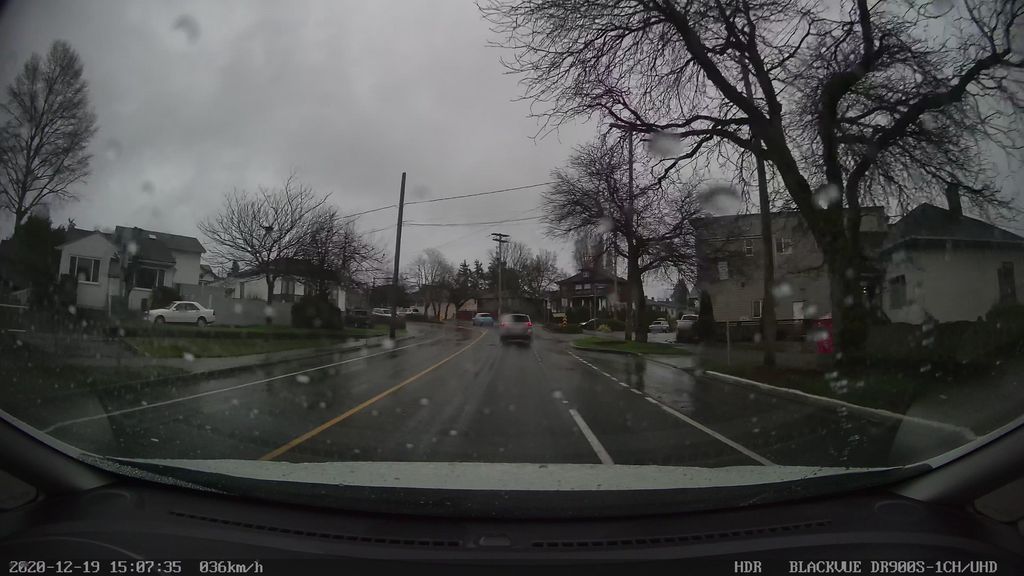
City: victoria